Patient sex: M
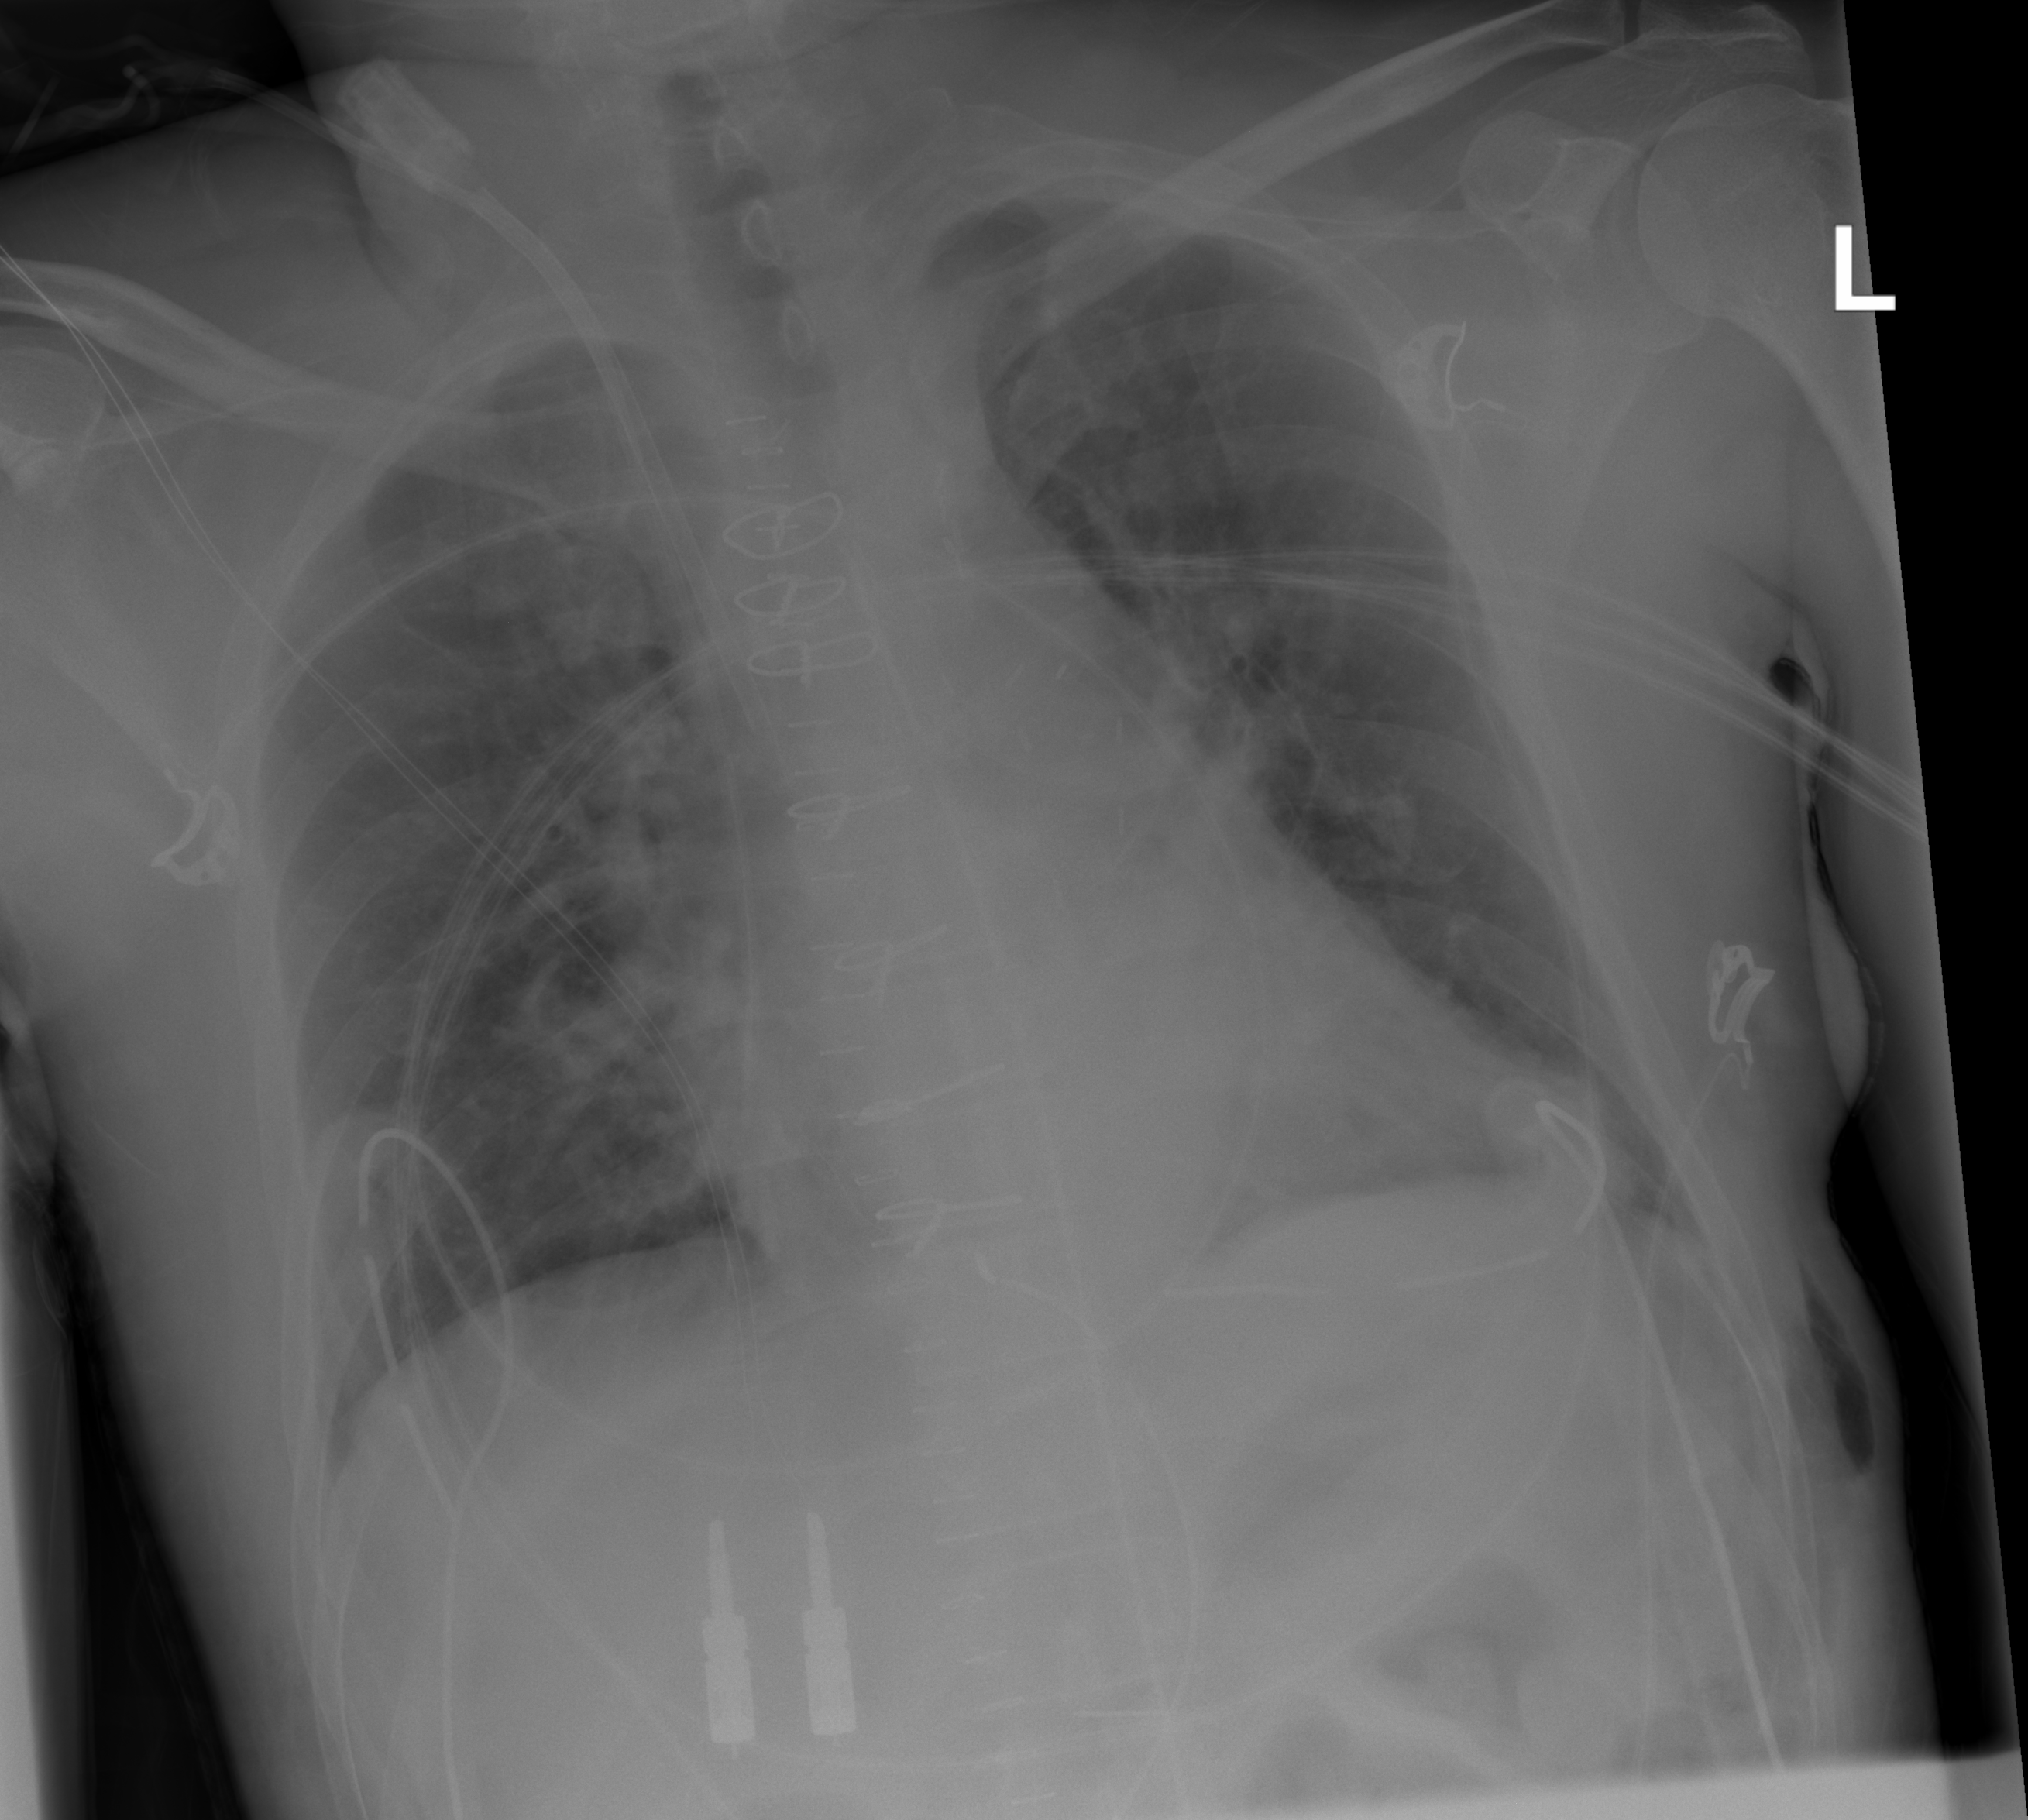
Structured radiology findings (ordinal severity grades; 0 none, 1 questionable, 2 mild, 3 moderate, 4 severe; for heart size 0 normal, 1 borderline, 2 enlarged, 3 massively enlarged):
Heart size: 0
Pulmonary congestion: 2
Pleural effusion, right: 0
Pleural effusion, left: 0
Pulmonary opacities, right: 3
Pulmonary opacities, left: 3
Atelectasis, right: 2
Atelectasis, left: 2